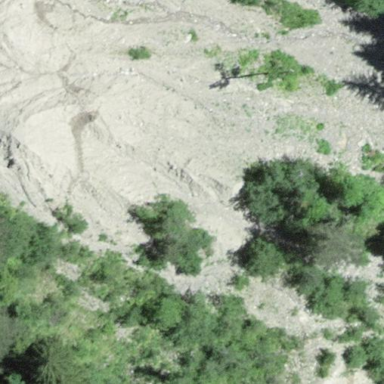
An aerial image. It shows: Scree landscape.